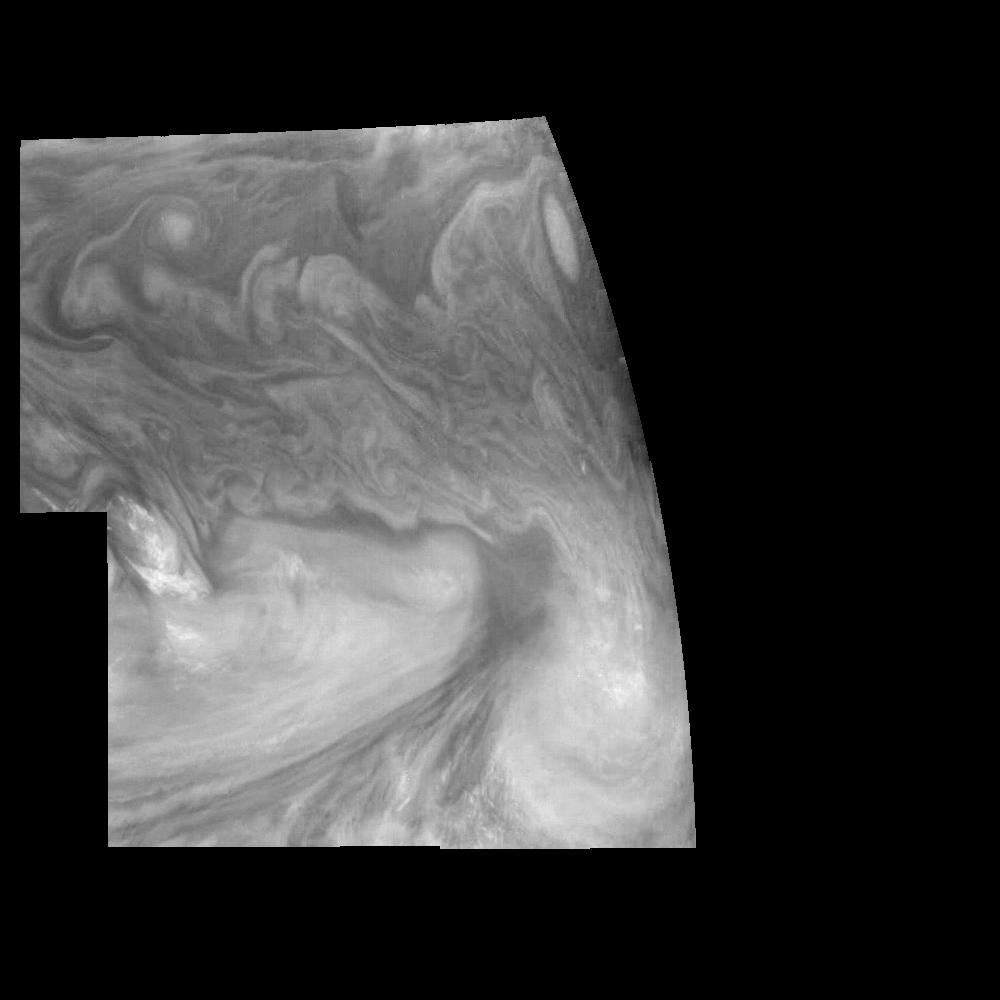
Jupiter Equatorial Region in a Methane Band Time Set 3 Jupiter, Galileo